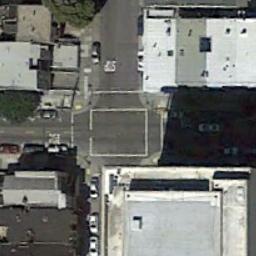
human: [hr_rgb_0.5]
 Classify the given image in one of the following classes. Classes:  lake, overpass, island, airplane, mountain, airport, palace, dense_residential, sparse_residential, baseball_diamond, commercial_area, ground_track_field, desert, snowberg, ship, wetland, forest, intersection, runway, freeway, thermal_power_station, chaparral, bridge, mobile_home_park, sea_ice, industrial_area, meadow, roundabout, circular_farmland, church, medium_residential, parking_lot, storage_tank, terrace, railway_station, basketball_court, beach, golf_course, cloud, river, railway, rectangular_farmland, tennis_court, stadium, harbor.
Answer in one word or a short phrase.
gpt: intersection